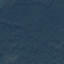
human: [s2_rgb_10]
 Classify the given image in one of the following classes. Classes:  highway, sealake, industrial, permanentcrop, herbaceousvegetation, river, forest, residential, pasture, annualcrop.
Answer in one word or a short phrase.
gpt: Forest